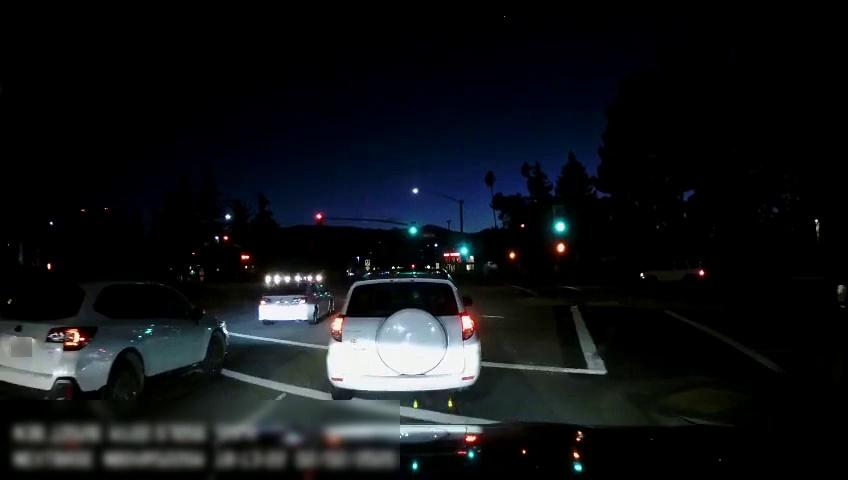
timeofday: Night
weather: Other
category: Drivable Space
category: Vehicles | SUV
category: Vehicles | SUV
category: Vehicles | SUV
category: Vehicles | Car
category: Vehicles | SUV
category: Vehicles | SUV
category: Vehicles | SUV
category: Lanes | Current Lane
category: Lanes | Alternate Lane
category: Lanes | Alternate Lane
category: Traffic | Lights
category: Traffic | Lights
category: Traffic | Lights
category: Traffic | Lights
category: Traffic | Lights
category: Traffic | Lights
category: Traffic | Lights
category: Traffic | Lights